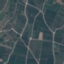
Land use / land cover class: PermanentCrop